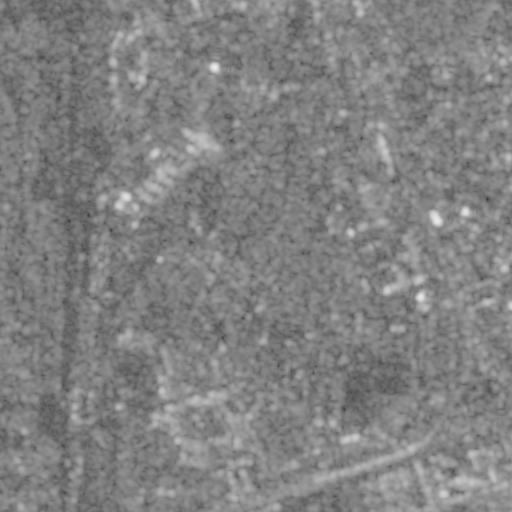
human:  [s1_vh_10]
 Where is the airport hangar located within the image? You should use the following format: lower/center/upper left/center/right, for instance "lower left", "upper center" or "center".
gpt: The airport hangar is located in the upper left of the image.
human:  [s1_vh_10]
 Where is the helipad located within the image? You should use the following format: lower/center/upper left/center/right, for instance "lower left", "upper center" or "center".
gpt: The helipad is located in the upper left of the image.
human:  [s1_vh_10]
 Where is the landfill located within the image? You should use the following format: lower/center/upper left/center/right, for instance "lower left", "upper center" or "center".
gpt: The landfill is located in the upper center of the image.
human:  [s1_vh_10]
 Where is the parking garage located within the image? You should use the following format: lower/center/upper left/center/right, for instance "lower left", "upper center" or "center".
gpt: The parking garage is located in the upper left of the image.
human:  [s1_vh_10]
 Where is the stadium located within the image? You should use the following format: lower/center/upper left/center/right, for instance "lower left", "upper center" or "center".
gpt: The stadium is located in the lower left of the image.
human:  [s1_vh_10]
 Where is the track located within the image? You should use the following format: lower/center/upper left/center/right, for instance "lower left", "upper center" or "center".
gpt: The track is located in the lower left of the image.
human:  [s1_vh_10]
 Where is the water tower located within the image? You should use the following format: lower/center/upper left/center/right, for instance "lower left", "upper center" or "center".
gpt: The water tower is located in the upper right of the image.
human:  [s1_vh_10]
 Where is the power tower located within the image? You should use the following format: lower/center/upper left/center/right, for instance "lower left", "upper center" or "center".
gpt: There is no power tower in the image.

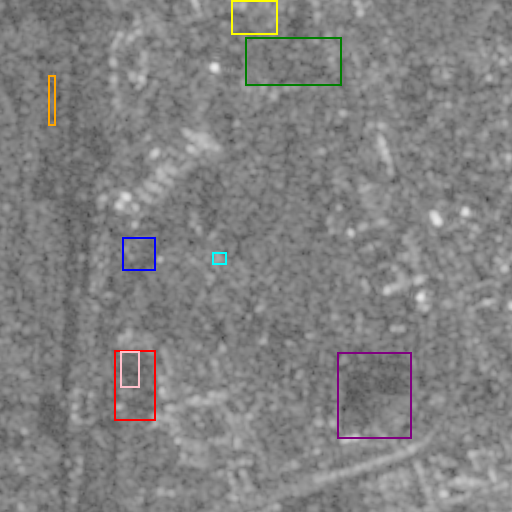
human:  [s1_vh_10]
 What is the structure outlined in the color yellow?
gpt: The structure outlined in yellow is a landfill.
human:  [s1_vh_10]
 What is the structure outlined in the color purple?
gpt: The structure outlined in purple is a park.
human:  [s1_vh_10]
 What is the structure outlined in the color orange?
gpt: The structure outlined in orange is a parking garage.
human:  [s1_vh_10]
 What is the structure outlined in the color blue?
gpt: The structure outlined in blue is a parking lot.
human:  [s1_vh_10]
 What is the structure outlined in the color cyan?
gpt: The structure outlined in cyan is a power plant.
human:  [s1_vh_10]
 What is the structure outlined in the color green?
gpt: The structure outlined in green is a power substation.
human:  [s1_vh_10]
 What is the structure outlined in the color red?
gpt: The structure outlined in red is a stadium.
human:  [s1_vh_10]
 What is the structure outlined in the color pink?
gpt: The structure outlined in pink is a track.
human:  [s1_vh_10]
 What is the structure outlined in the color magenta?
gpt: There is no magenta outline.